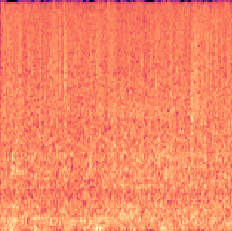
Sound class: Rain